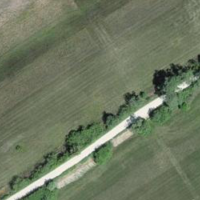
EUNIS habitat code: 21
Species observed at this site:
Lythrum salicaria
Phragmites australis
Thalictrum flavum
Phalaris arundinacea
Lathyrus pratensis